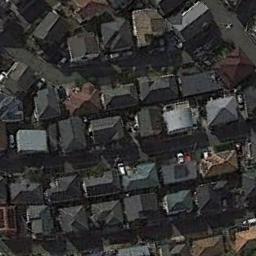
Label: dense_residential